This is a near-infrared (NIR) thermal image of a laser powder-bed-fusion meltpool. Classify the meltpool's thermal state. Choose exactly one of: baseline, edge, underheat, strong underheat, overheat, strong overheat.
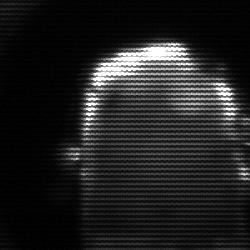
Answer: baseline